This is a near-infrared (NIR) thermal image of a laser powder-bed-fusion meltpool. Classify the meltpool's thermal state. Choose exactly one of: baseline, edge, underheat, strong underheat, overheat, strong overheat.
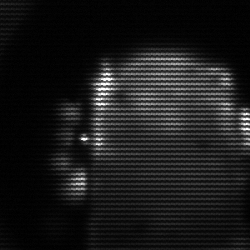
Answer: baseline